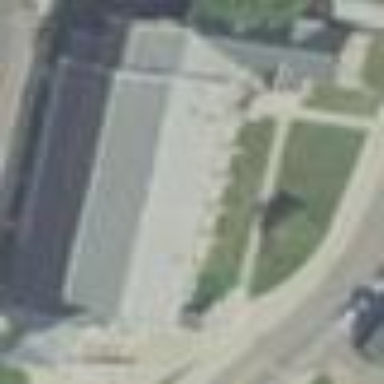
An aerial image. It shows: Building serving as place of worship.